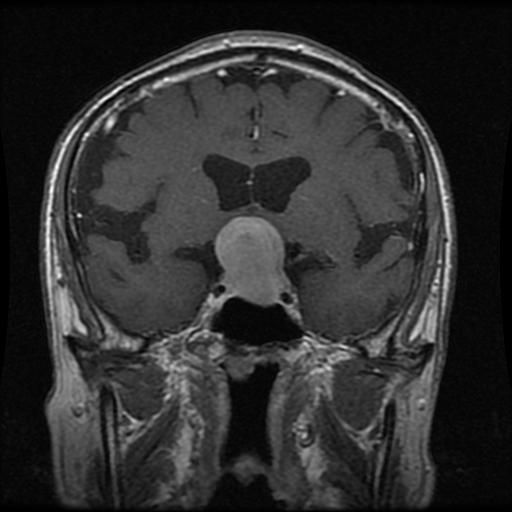
Label: pituitary